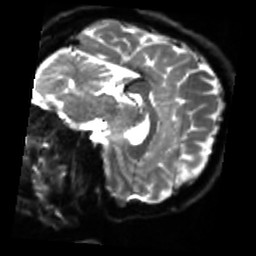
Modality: sbref
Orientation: sagittal
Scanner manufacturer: siemens
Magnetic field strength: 3 T
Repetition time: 4 s
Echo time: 0.0594 s